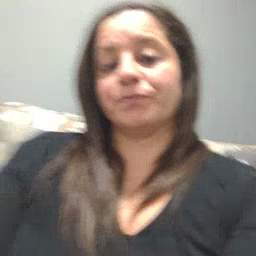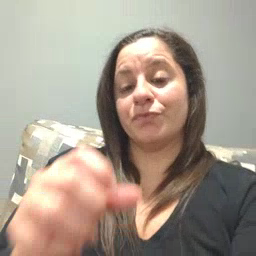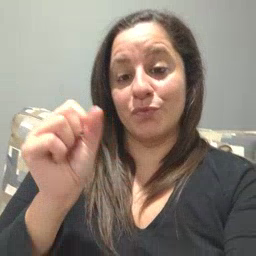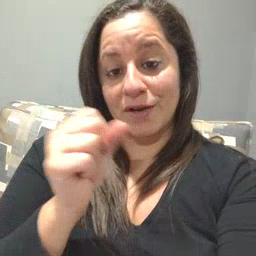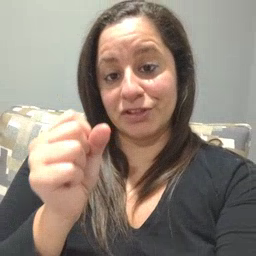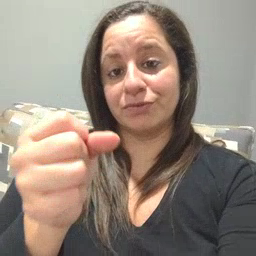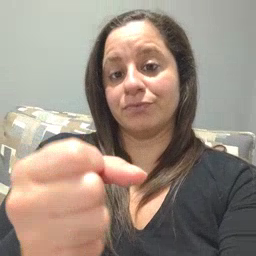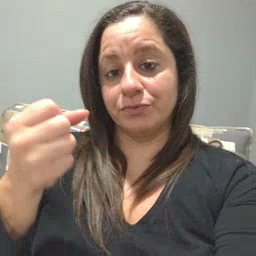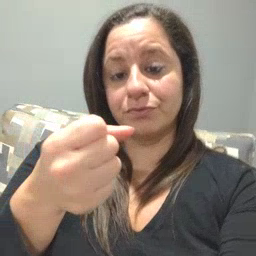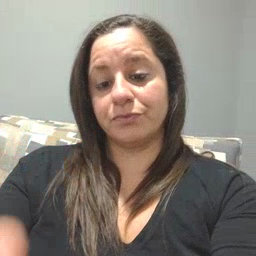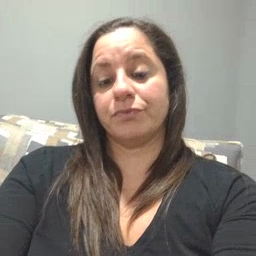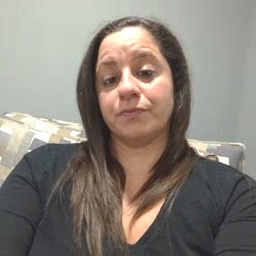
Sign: refrigerator